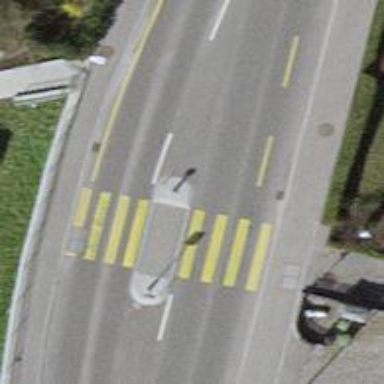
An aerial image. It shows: Marked crossing with pedestrian island.